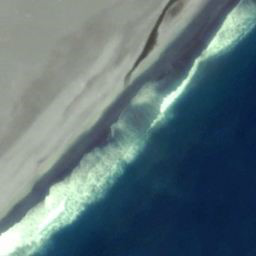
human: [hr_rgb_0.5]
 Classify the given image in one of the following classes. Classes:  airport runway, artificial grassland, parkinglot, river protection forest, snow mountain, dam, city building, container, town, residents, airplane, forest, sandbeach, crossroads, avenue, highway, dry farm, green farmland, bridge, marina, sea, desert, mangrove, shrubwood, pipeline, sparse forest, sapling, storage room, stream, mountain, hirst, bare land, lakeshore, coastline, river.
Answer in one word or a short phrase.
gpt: coastline